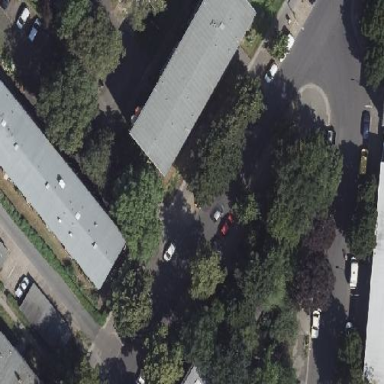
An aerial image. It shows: Street-side parking with sett surface.